Interaction volume radius: 10 \u00c5
Interaction volume height: 15 \u00c5
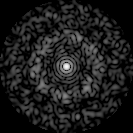
Disorder parameter: 0.8599